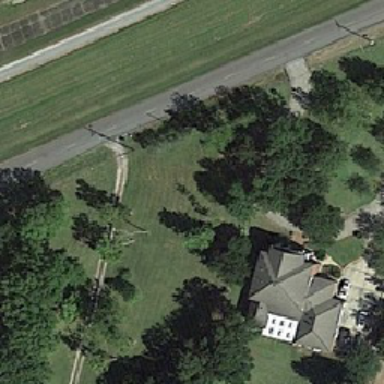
Green grass has a grey house .